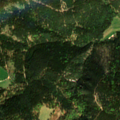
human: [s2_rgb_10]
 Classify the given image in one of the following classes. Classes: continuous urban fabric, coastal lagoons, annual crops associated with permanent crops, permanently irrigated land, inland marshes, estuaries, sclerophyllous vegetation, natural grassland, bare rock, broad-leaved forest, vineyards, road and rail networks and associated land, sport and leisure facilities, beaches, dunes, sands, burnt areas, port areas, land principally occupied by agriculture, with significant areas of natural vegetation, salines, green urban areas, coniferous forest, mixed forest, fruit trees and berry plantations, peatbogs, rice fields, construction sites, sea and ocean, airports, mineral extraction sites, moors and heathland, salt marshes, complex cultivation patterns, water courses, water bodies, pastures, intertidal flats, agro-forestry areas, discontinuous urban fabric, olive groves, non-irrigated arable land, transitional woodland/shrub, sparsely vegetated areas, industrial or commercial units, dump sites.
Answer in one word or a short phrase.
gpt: pastures, coniferous forest, mixed forest